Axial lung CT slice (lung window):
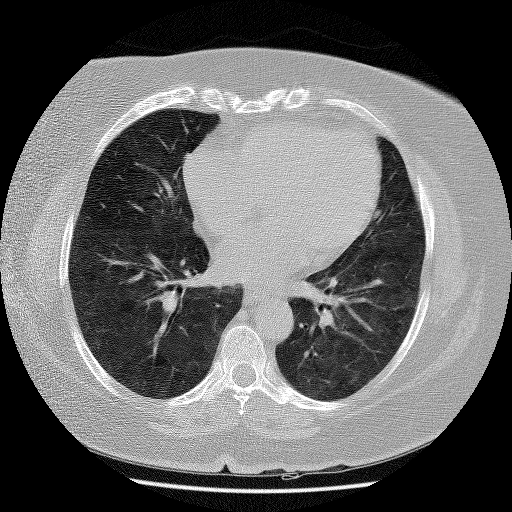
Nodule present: no